Question: I've to develop an Android application that needs to show data using a similar layout.
I need two parts of screen:
- -
How to do this? I've used relativelayout and linearlayout but I haven't found a solution.
Could you help me?

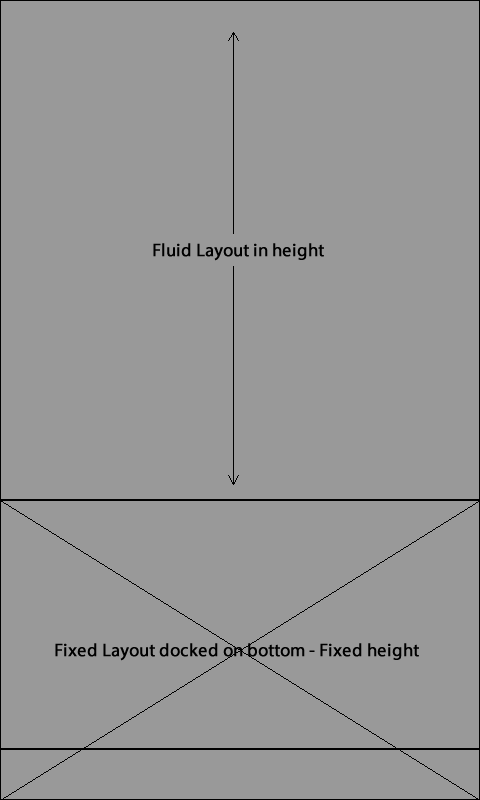
Answer: '''
<RelativeLayout xmlns:android="http://schemas.android.com/apk/res/android"
android:layout_width="match_parent"
android:layout_height="match_parent" >
<LinearLayout
android:layout_width="match_parent"
android:layout_height="wrap_content"
android:layout_above="@+id/fixedlayout"
android:layout_alignParentTop="true"
android:layout_centerHorizontal="true"
android:orientation="vertical"
android:id="@+id/fluidlayout" >
</LinearLayout>
<LinearLayout
android:layout_width="match_parent"
android:layout_height="200dp"
android:layout_alignParentBottom="true"
android:layout_alignParentLeft="true"
android:layout_alignParentRight="true"
android:orientation="vertical"
android:id="@+id/fixedlayout" >
</LinearLayout>
</RelativeLayout>
'''
More efficient solution using 'LinearLayout'
'''
<LinearLayout xmlns:android="http://schemas.android.com/apk/res/android"
android:layout_width="match_parent"
android:layout_height="match_parent" >
<LinearLayout
android:layout_width="match_parent"
android:layout_height="0dp"
android:layout_weight="1" >
</LinearLayout>
<LinearLayout
android:layout_width="match_parent"
android:layout_height="200dp" >
</LinearLayout>
</LinearLayout>
'''